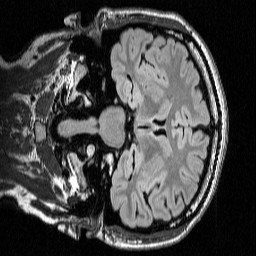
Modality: FLAIR
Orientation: coronal
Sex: female
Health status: ill
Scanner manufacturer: siemens
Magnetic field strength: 3 T
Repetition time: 7 s
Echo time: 0.372 s